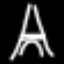
Label: The Eiffel Tower